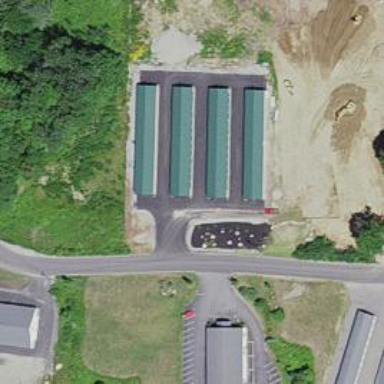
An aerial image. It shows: Storage units.